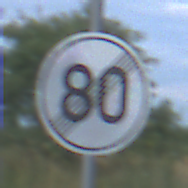
Verkehrszeichen: EndeGeschwindigkeit80
Umgebung: Outdoor, Nature
Tageszeit: MorningAfternoon
Wetter: PartlyCloudy
Licht: Natural
Jahreszeit: NotSpecified
Kontrast: MediumContrast